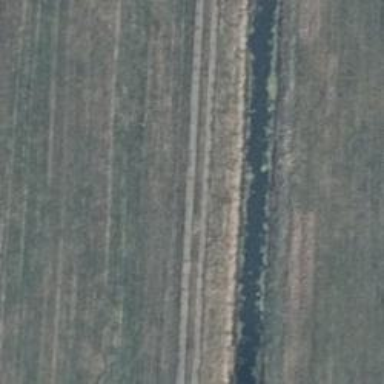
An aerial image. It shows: Track with grade2 tracktype.